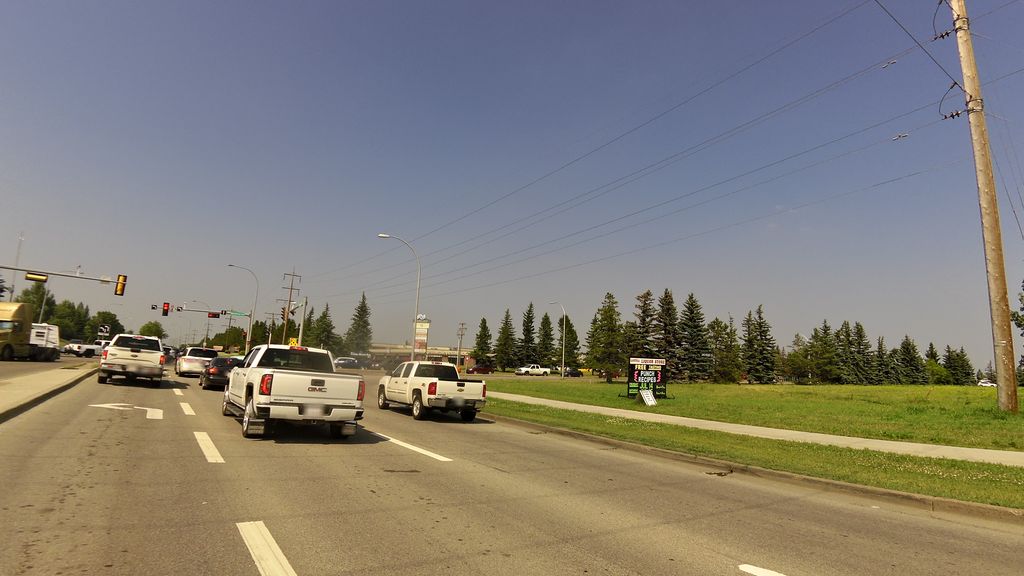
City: edmonton